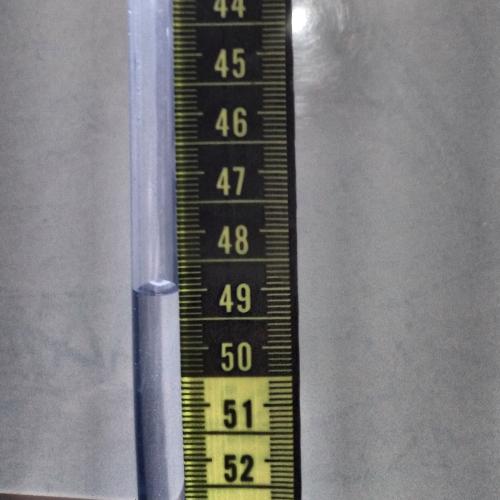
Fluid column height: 49.0 cm